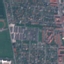
Label: Residential